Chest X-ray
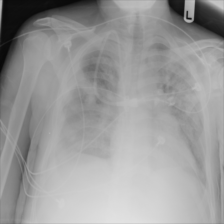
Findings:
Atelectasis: negative
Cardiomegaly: negative
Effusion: positive
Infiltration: positive
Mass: negative
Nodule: negative
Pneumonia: negative
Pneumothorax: negative
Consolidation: negative
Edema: negative
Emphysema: negative
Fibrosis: negative
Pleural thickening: negative
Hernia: negative